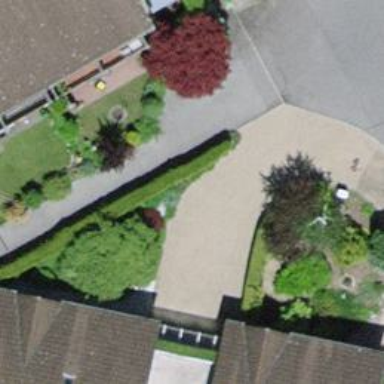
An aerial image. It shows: Residential road without sidewalk.